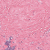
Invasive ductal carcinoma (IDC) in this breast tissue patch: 0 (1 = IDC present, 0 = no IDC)